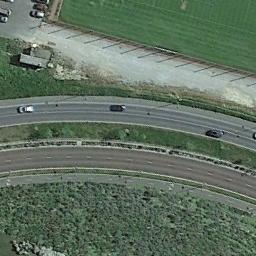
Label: freeway